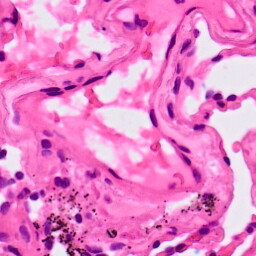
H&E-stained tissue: Lung